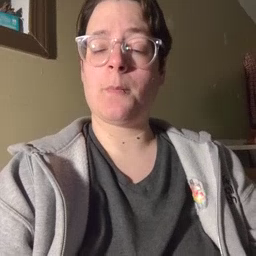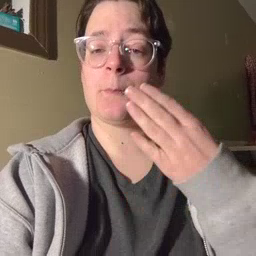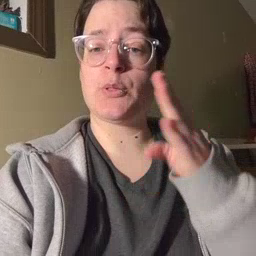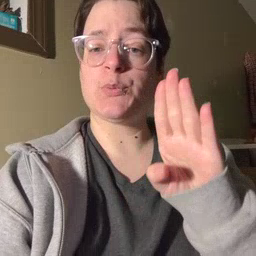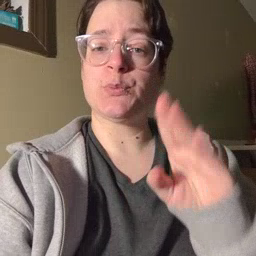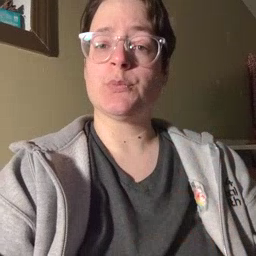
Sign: blue